Field crop: tomato
Growth stage: 2
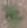
Species: solanum